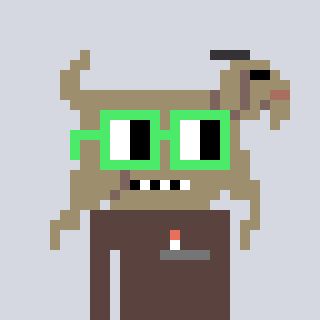
a pixel art character with square light green glasses, a goat-shaped head and a darkbrown-colored body on a cool background